Interaction volume radius: 5 \u00c5
Interaction volume height: 20 \u00c5
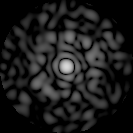
Disorder parameter: 0.7864